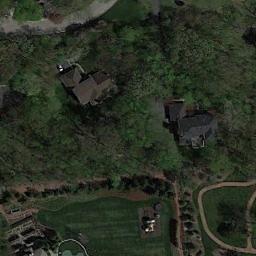
Label: residential